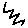
Label: zigzag